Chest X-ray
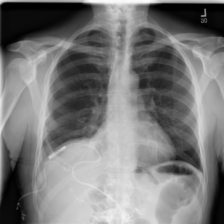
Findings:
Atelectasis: negative
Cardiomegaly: negative
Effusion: negative
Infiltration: negative
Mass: negative
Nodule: negative
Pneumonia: negative
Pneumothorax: negative
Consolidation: negative
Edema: negative
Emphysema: negative
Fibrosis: negative
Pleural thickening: negative
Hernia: negative